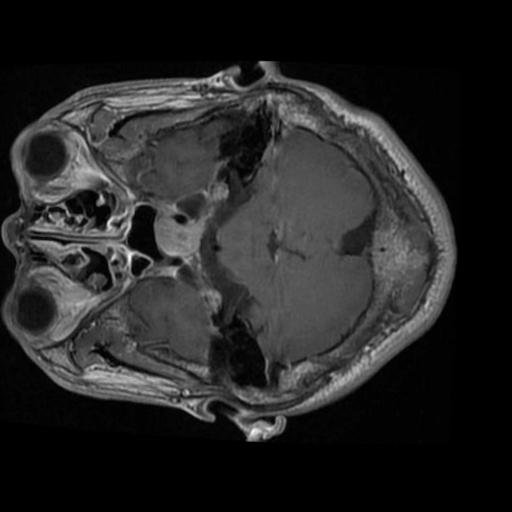
Label: brain_tumor